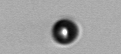
Label: bead